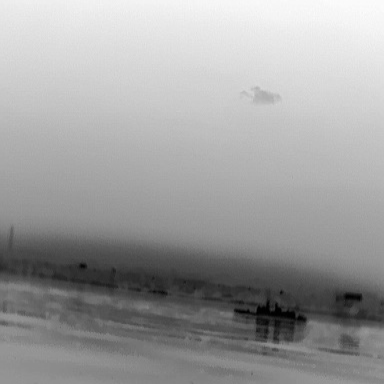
There is a warship in the infrared image.